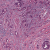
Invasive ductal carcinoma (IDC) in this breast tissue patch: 1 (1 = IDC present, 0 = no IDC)